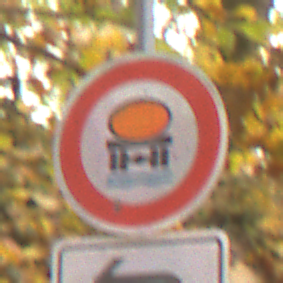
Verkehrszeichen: VerbotFahrzeugeWassergefaehrdenderLadung
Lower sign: RichtungsangabeDurchPfeile2
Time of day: MorningAfternoon
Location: Outdoor (Nature)
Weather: Overcast
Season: Autumn
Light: Natural